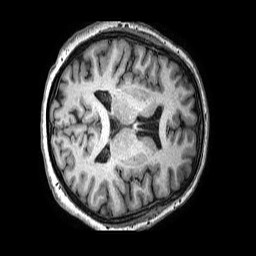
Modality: T1w
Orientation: axial
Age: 62
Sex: female
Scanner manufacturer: philips
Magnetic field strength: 3 T
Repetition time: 0.006827 s
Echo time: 0.003099 s